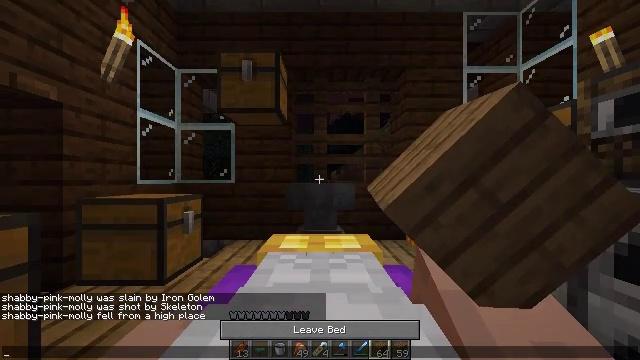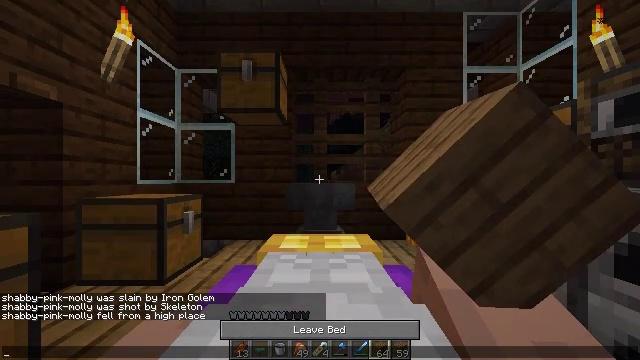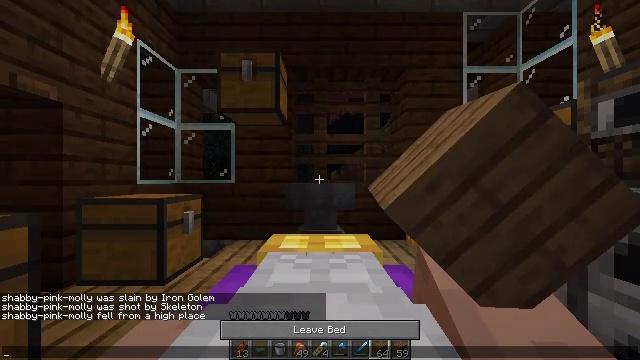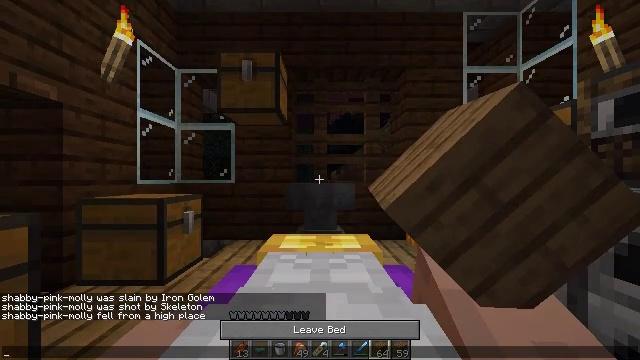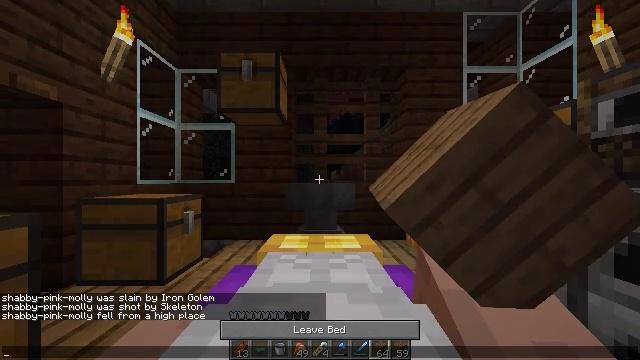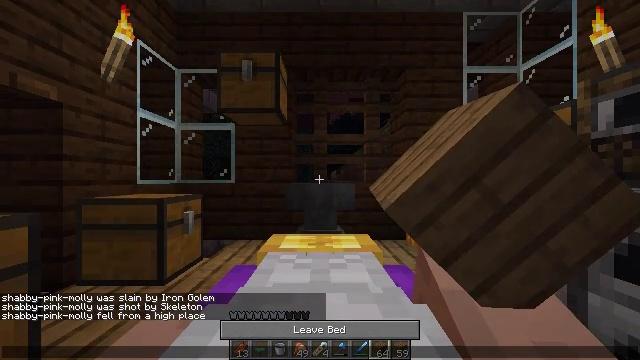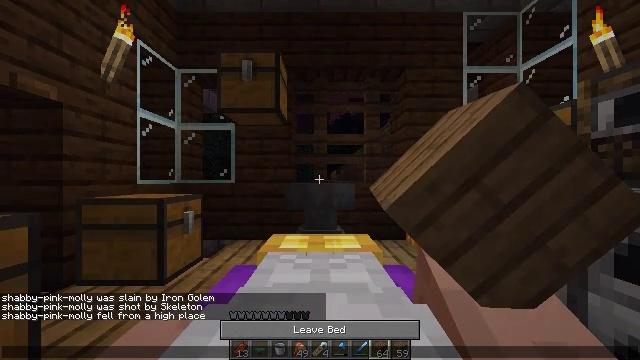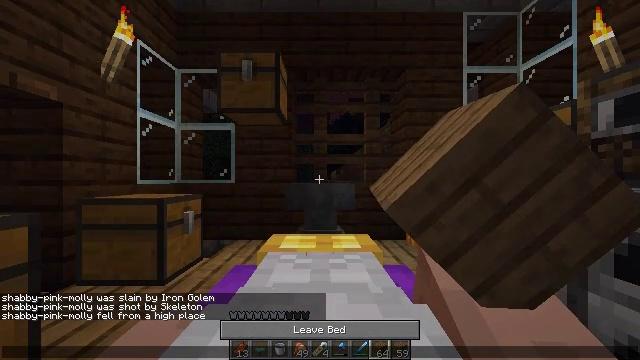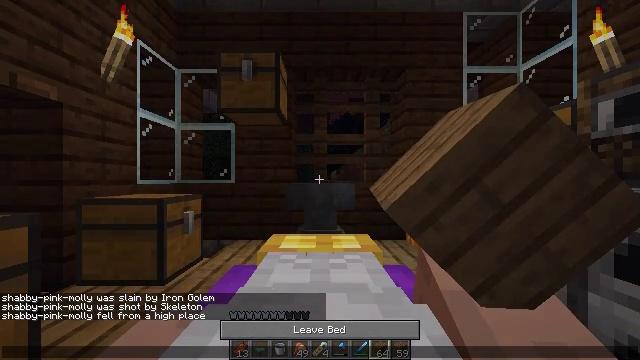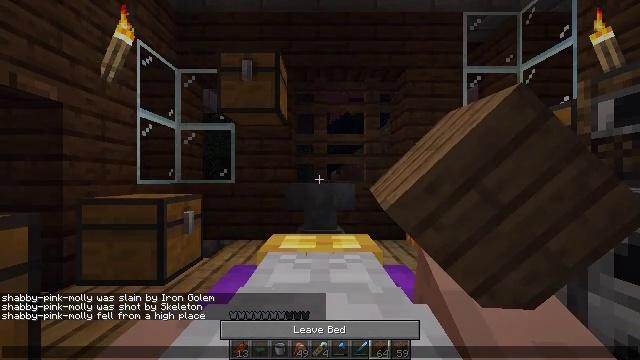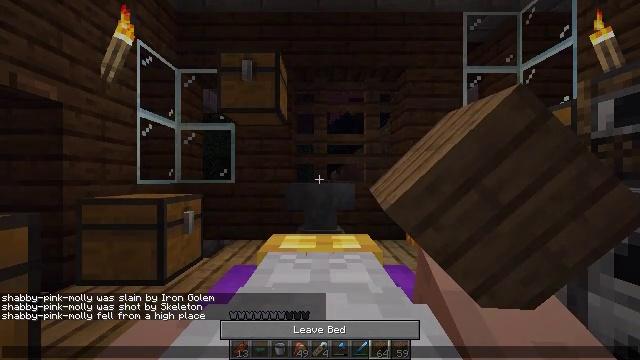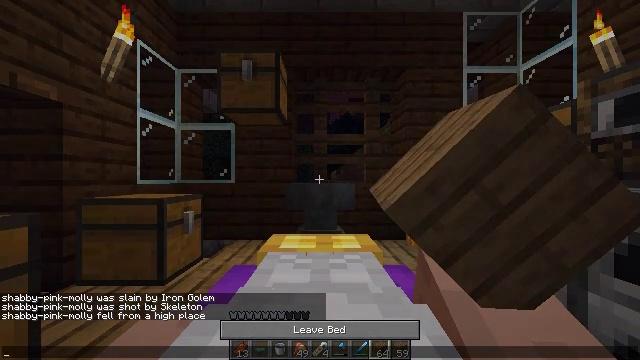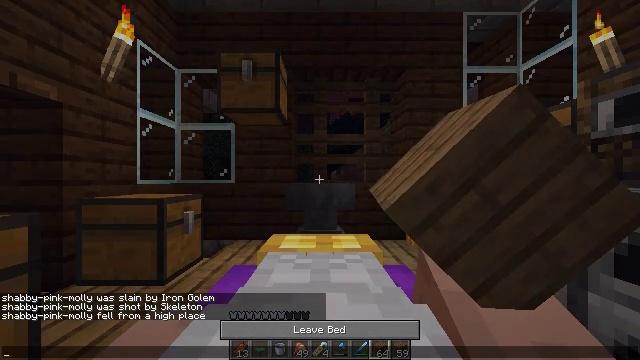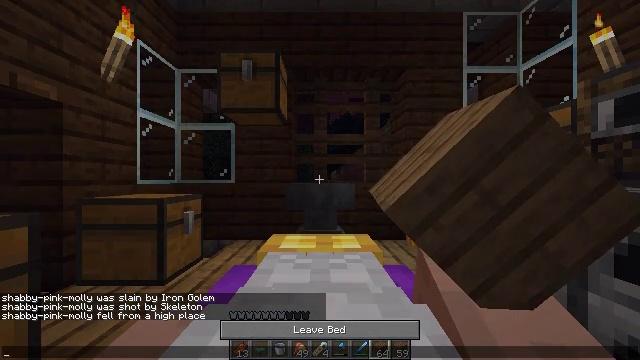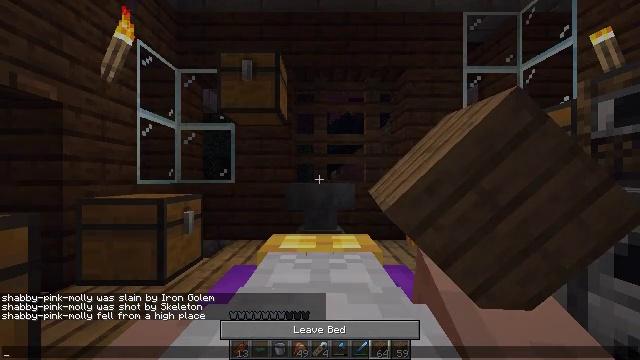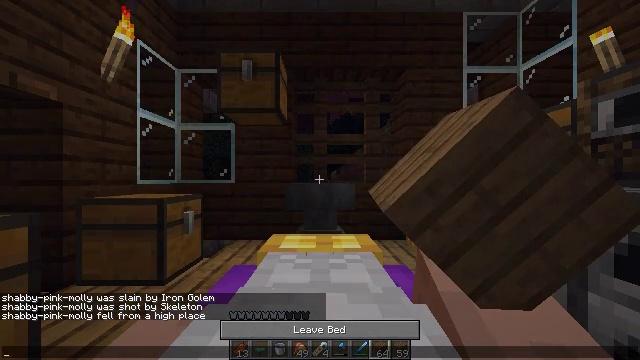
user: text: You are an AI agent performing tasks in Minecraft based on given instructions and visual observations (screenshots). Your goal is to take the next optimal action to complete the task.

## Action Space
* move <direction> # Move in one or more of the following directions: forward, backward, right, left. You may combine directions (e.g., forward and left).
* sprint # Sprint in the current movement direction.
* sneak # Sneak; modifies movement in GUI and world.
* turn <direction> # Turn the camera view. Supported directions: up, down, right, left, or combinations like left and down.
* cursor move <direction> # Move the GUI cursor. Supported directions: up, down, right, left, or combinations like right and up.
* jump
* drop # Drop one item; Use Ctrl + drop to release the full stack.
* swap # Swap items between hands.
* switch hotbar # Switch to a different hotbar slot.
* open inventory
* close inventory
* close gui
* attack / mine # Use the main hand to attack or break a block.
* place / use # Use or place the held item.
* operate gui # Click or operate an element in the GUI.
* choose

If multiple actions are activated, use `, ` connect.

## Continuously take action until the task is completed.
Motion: motion action
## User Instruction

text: Collect spruce planks and craft a spruce pressure plate.
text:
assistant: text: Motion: no_op
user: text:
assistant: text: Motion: no_op
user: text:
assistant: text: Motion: no_op
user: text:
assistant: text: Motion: no_op
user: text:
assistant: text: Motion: no_op
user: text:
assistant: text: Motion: no_op
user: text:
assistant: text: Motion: no_op
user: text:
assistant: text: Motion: no_op
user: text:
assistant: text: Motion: no_op
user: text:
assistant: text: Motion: no_op
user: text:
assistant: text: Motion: no_op
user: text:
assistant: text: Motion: no_op
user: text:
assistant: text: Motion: no_op
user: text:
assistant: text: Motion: no_op
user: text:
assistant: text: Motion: no_op
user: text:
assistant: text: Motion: no_op
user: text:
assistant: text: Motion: no_op
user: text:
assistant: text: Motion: no_op
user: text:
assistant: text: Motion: no_op
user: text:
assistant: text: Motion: no_op
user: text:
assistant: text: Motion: no_op
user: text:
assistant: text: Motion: no_op
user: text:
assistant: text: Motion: no_op
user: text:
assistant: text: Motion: no_op
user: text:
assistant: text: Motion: no_op
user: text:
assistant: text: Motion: no_op
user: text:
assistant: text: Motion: no_op
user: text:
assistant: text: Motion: no_op
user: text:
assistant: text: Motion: no_op
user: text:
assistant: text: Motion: no_op